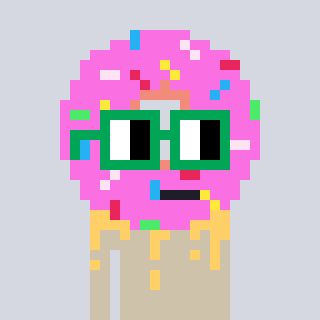
a pixel art character with square green glasses, a doughnut-shaped head and a bege-colored body on a cool background